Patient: sex F, age 62
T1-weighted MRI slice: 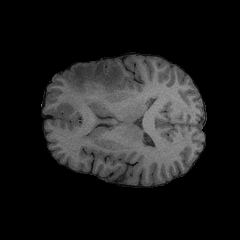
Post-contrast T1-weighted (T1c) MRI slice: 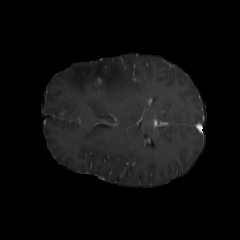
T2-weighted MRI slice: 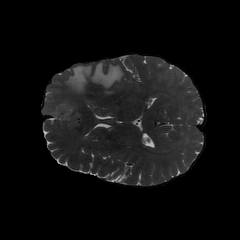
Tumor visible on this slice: yes
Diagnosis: Glioblastoma, IDH-wildtype
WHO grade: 4